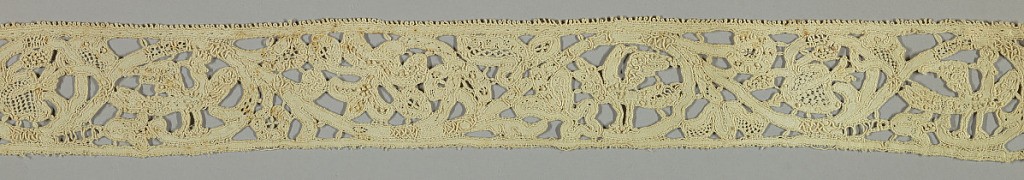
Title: Band
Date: late 17th–early 18th century
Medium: linen Technique: bobbin made continuous tape with bars added
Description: Border with a serpentine floral pattern containing birds and pierced hearts, outlined in relief.